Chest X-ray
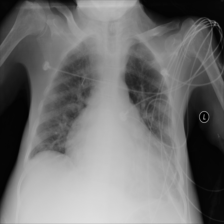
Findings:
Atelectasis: negative
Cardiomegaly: negative
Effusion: negative
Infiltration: negative
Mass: negative
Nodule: negative
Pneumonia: negative
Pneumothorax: negative
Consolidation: negative
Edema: negative
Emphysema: negative
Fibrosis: negative
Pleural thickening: negative
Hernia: negative